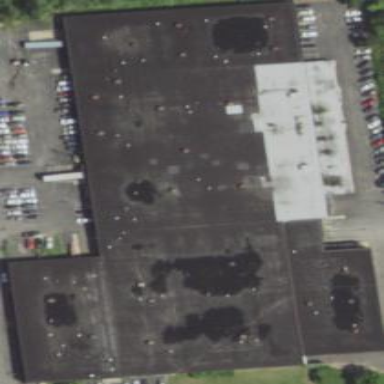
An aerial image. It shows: Commercial building.